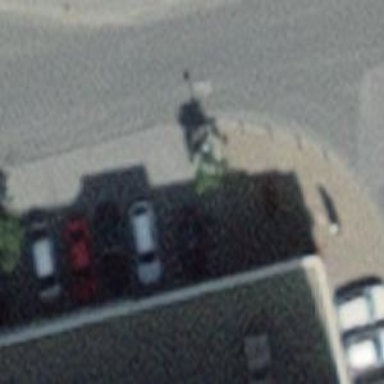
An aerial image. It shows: Parking space designated for disabled individuals.